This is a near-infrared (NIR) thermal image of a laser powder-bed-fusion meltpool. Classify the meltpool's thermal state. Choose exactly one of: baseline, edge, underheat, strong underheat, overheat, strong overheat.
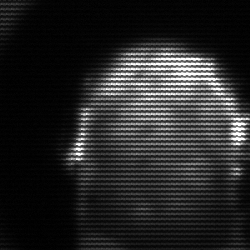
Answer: baseline